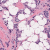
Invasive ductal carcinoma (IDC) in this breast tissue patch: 1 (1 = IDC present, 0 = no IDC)